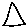
Label: triangle